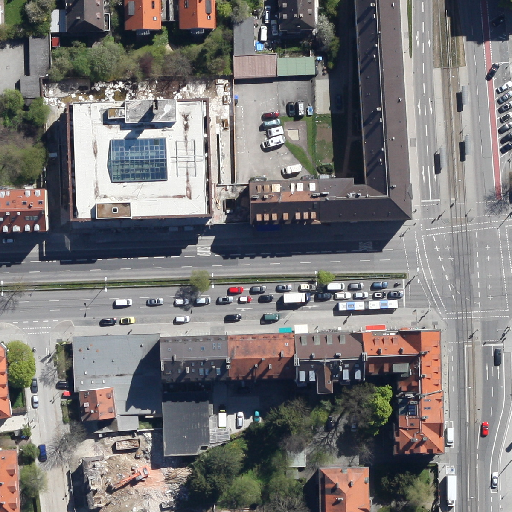
Referring expression: long truck in the parking area